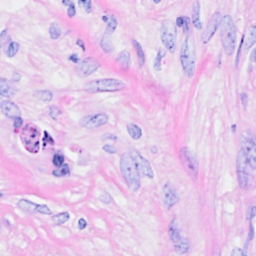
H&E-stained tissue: Breast